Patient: sex M, age 60
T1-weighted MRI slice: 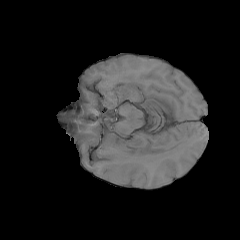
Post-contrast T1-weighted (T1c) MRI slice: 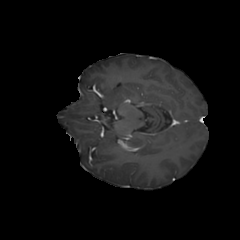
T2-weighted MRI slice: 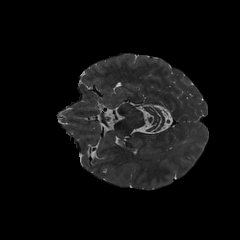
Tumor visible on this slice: no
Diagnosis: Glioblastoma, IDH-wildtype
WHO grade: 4